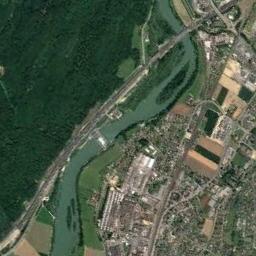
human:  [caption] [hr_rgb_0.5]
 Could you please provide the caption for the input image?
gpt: The green river with some channel bars is between a residential area and a forest and an overpass is over the river .

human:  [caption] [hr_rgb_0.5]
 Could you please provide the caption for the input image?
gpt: The river goes through houses and trees .

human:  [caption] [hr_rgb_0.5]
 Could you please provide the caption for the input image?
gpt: There are numerous trees and buildings beside the river .

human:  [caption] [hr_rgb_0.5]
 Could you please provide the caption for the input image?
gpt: A light green river curved in an inverted S shape, With oasis on the river, Green forests and bustling cities on both sides of the bank .

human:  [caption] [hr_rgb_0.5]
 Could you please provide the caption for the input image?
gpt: There are many buildings and a green forest near the river .